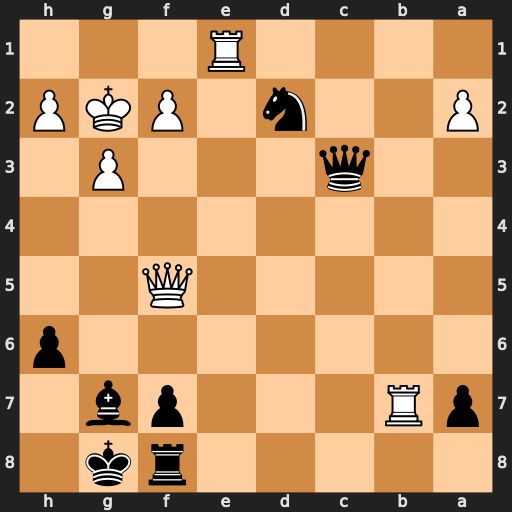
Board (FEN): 5rk1/pR3pb1/7p/5Q2/8/2q3P1/P2n1PKP/4R3
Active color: b
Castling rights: -
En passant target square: -
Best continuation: Qc6+ f3 Qxb7